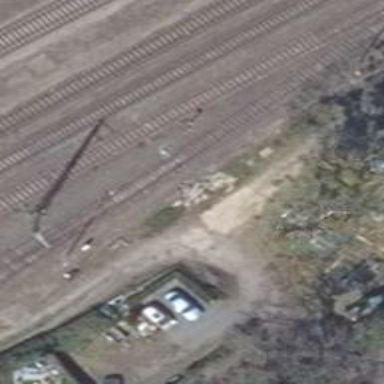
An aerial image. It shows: Railway switch with turnout to the right.